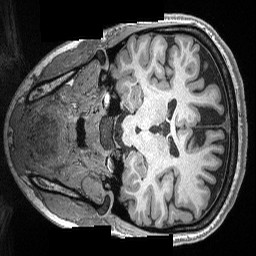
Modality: T1w
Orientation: coronal
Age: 26
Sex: female
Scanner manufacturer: siemens
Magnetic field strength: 3 T
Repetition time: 2.17 s
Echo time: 0.00169 s